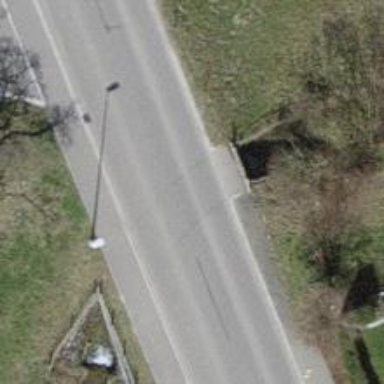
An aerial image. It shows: Culvert tunnel.